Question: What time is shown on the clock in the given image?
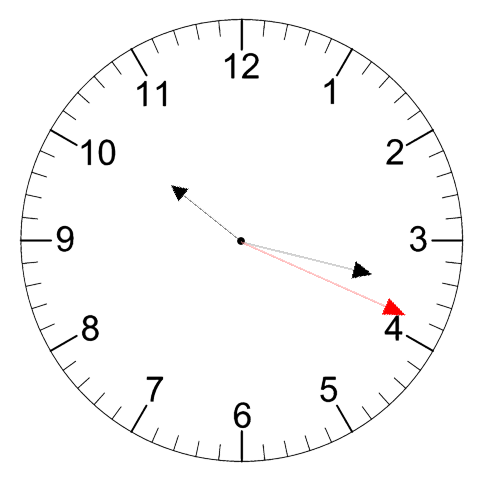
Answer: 10:17:19